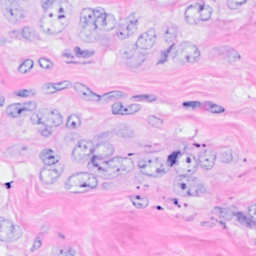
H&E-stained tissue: Breast